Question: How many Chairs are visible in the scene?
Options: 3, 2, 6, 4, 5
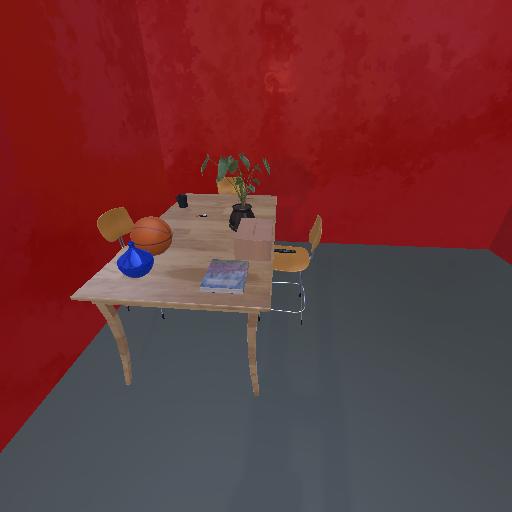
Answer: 3